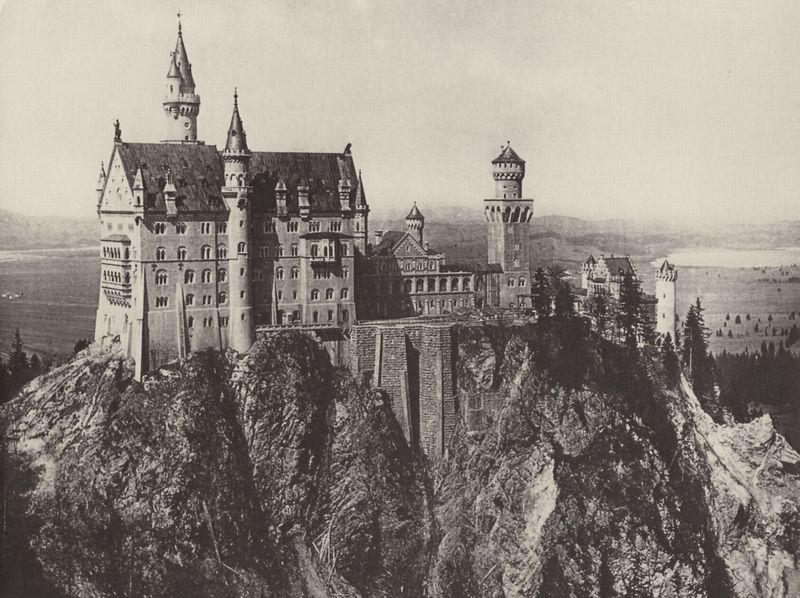
Titel: Bayerische Königsschlösser, Neuschwanstein - Schloss nach vorläufiger Einrichtung für den Publikumsbesuch
Künstler: Joseph Albert
Standort: München
Institution: Stadtarchiv
Schlagwörter: baum, berg, felsen, gestein, himmel, schatten, wasser, weiß, bäume, dreieck, landschaft, see, fenster, grau, hintergrund, licht, schwarz, vordergrund, ausblick, blick, dach, gebäude, haus, schloss, wiese, alt, architektur, stein, steine, tod, felder, horizont, hügel, natur, weite, sonne, realismus, gotik, wald, anhöhe, turm, deutschland, aussicht, balkon, fassade, abhang, berge, fels, gebirge, gipfel, dächer, giebel, mauer, nebel, steil, winter, romantik, tannen, kaiser, könig, hoch, zinnen, unscharf, foto, fotografie, oben, photographie, erker, burg, höhe, bayern, türmchen, türme, münchen, palast, alpen, festung, gauben, abhänge, schwarzweiß, fürst, photo, gemäuer, leben, gotisch, mauern, mittelalter, märchen, monarchie, kitsch, prunk, wipfel, stockwerke, wohnen, fragil, majestätisch, ludwig, zinne, zigel, festland, romanisch, maximilian, spitzdach, eklektizismus, neogotik, touristen, ritterburg, märchenschloss, neuschwanstein, tomantik, könig ludwig, luken, ertrunken, gesime, eichendecken, hohenschwangau, kitshc, ludw, ludwig 14., neuschwanenstein, reiseziel, schwanstein, süddeutschalnd, umladn, eifel, neischwanstein